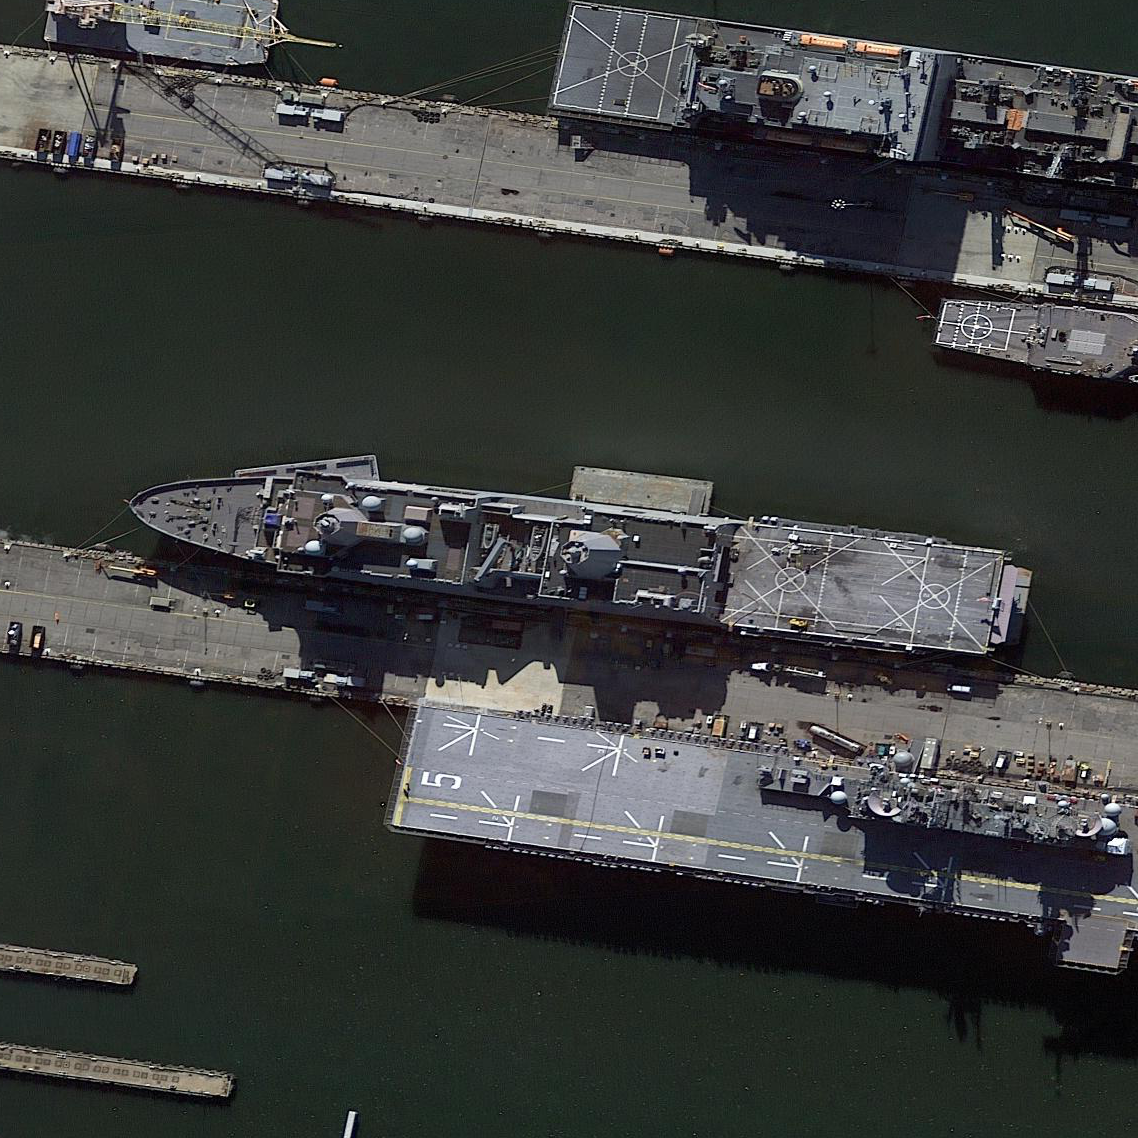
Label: San_Antonio-class_transport_dock